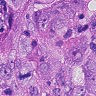
Metastatic tissue present: yes